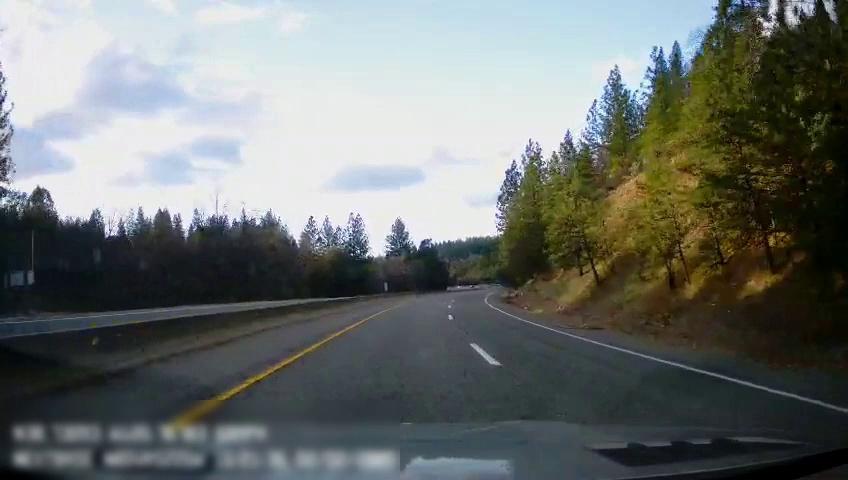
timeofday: Day
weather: Sunny
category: Drivable Space
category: Drivable Space
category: Lanes | Opposite Lane
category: Lanes | Alternate Lane
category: Lanes | Current Lane
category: Lanes | Alternate Lane